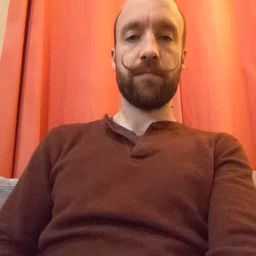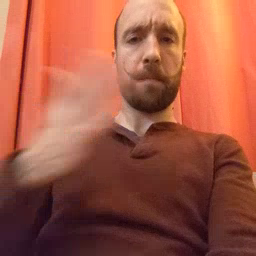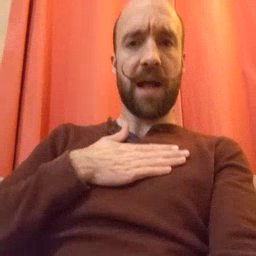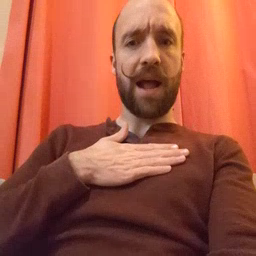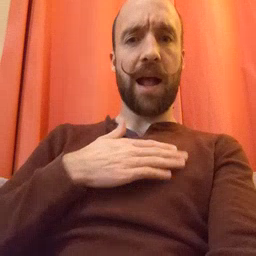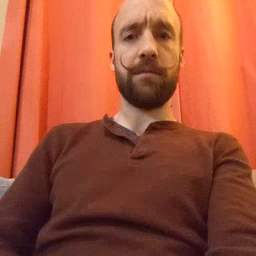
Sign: minemy